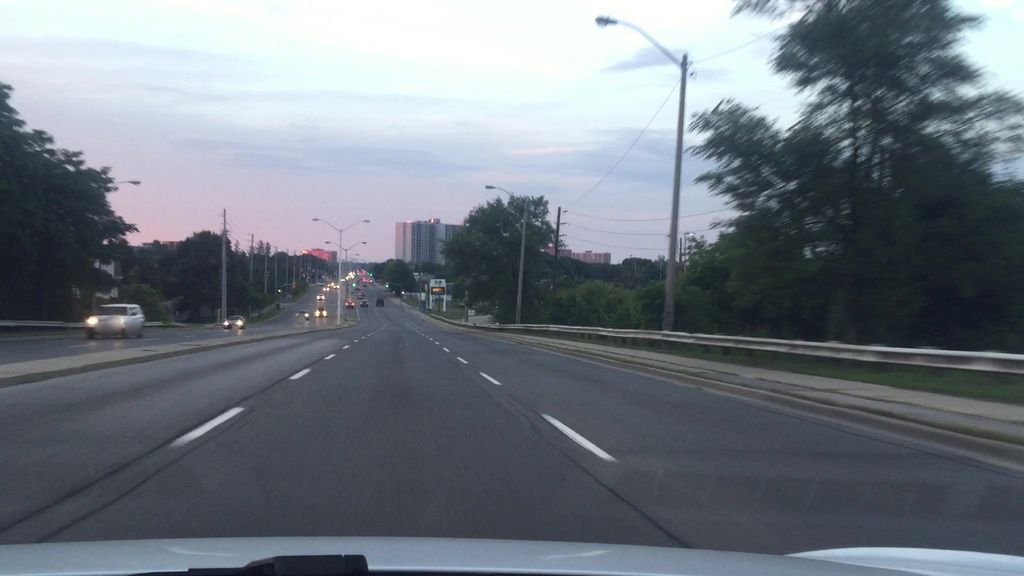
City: toronto